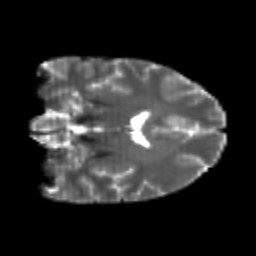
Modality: T2w
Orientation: coronal
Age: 24
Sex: male
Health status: healthy
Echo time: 0.074 s